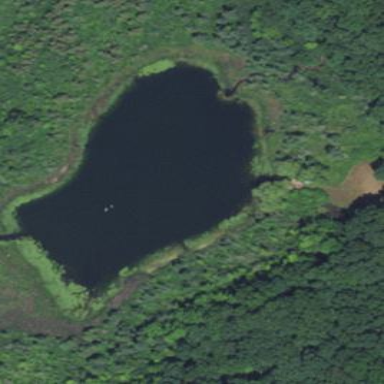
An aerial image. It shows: Serene lake.